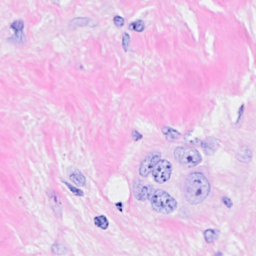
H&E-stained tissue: Breast